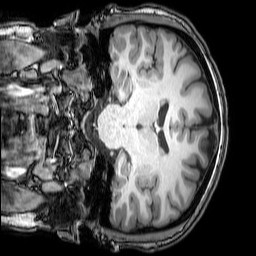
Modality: T1w
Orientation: coronal
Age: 19
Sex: male